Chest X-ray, AP view. Patient: 77 years old, sex F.
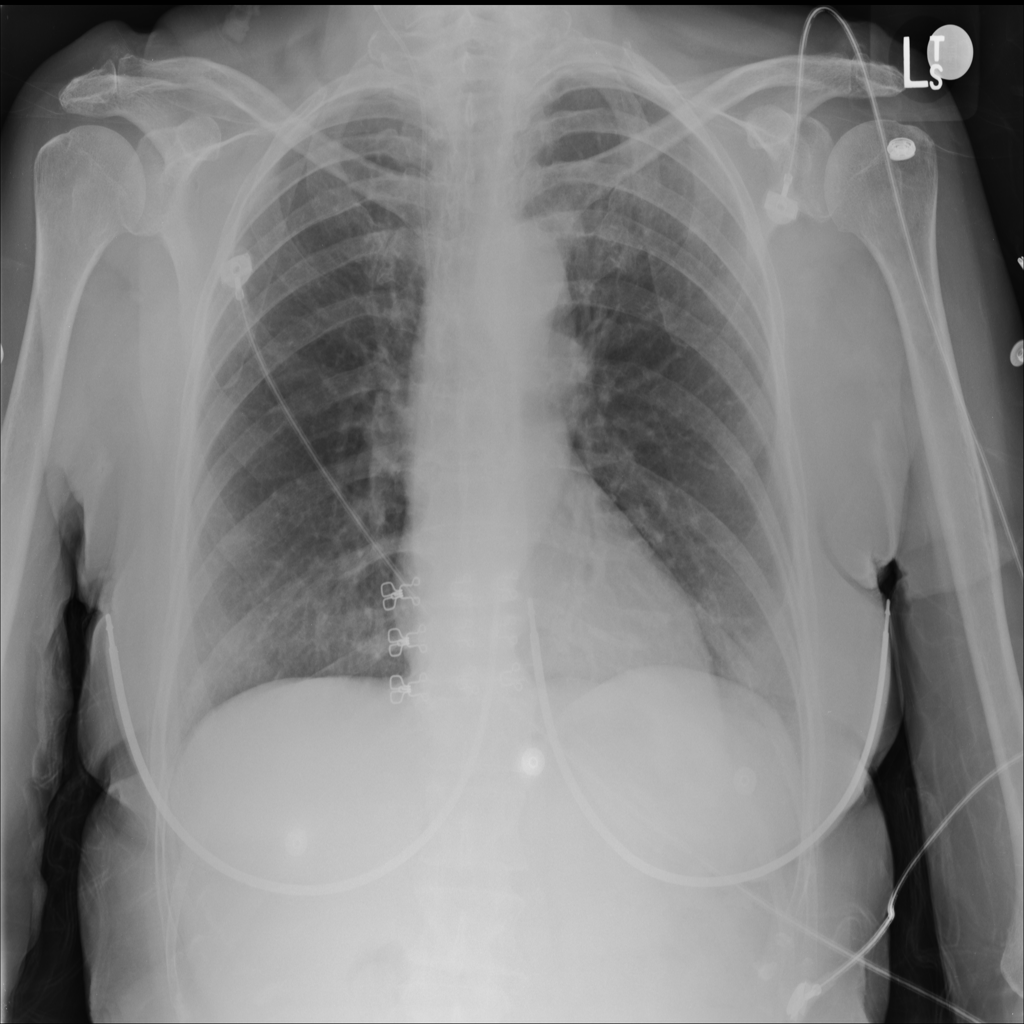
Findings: No Finding